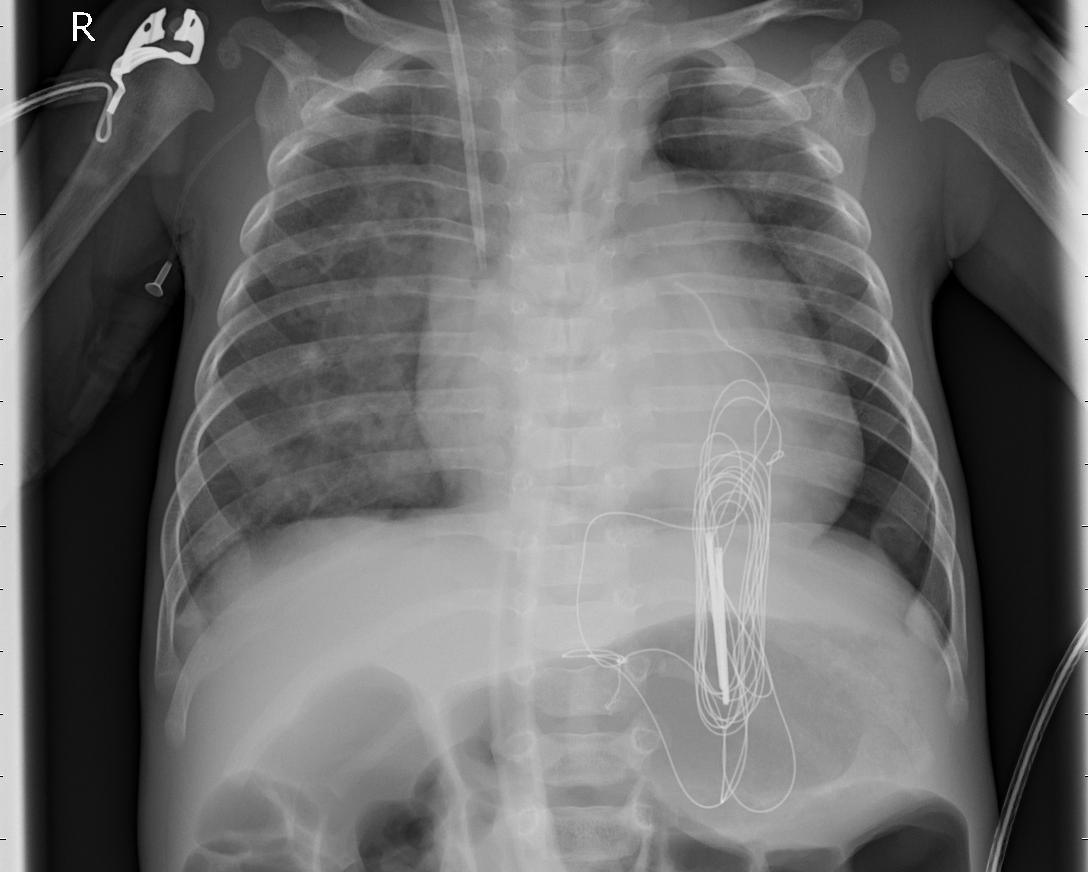
Diagnosis: PNEUMONIA